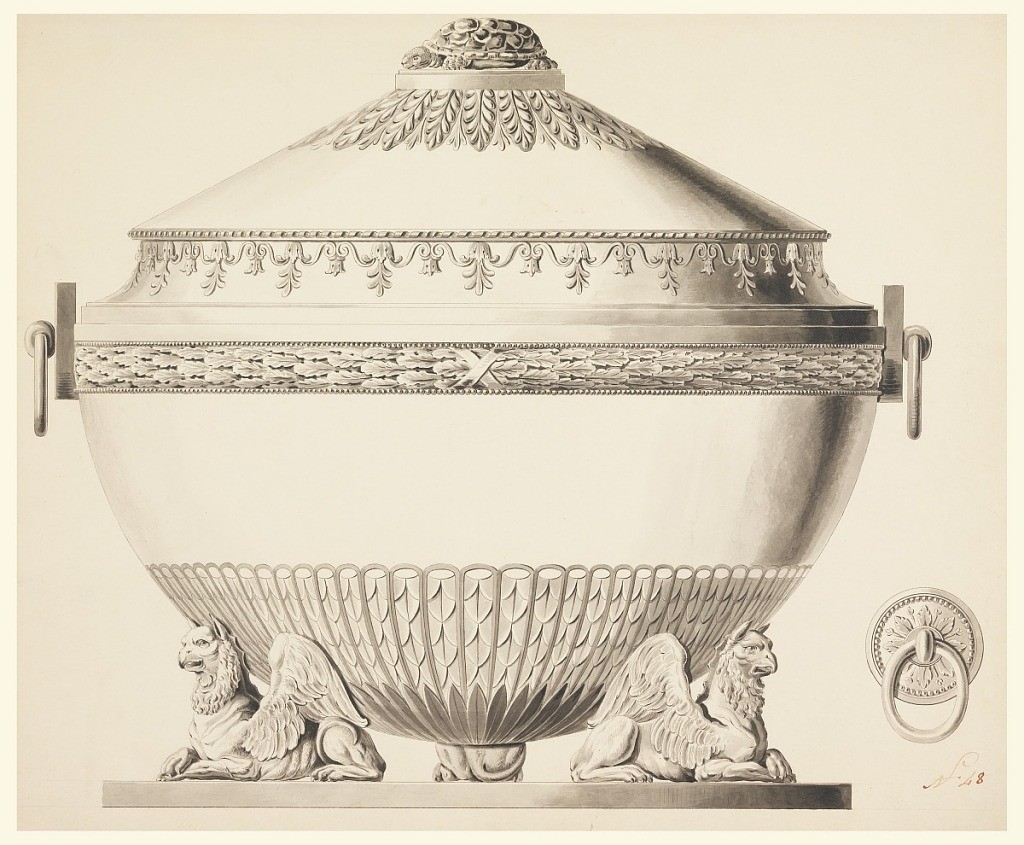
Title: Design for a Tureen
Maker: Joseph Anton Seethaler II, German, 1799–1868
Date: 1825–35
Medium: Pen and black ink, brush and wash on paper
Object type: Drawing
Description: Vessel is banded with leaf and classical arabesque motifs. The finial is in the form of a turtle. Tureen rests on three griffins on a platform.